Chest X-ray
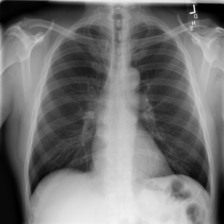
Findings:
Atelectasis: negative
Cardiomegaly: negative
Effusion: negative
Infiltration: negative
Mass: negative
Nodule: negative
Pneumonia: negative
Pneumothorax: negative
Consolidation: negative
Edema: negative
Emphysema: negative
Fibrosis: negative
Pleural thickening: negative
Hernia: negative